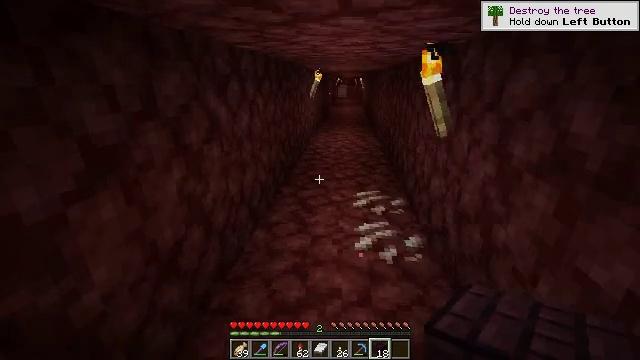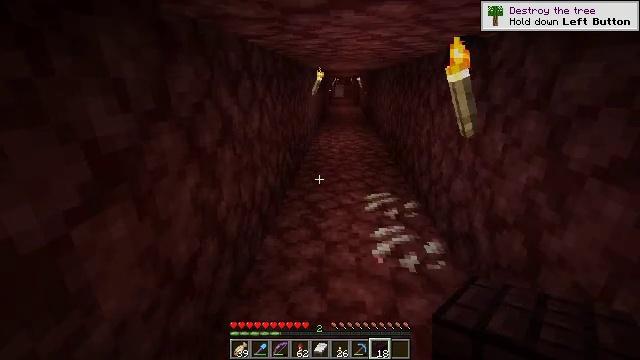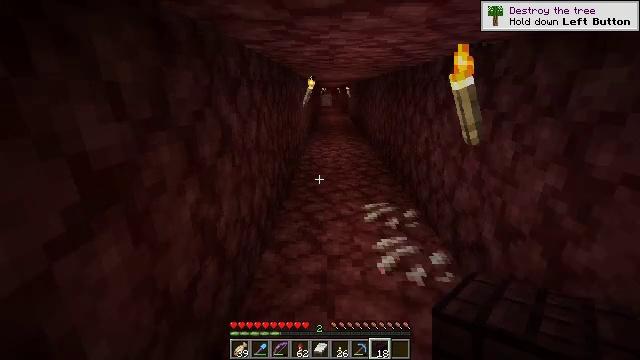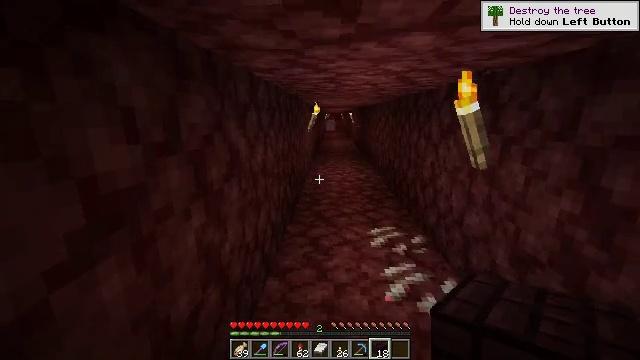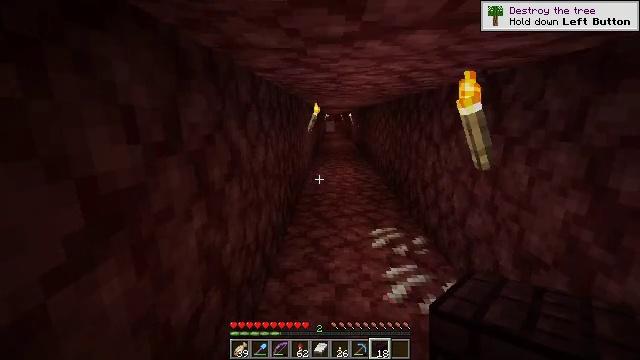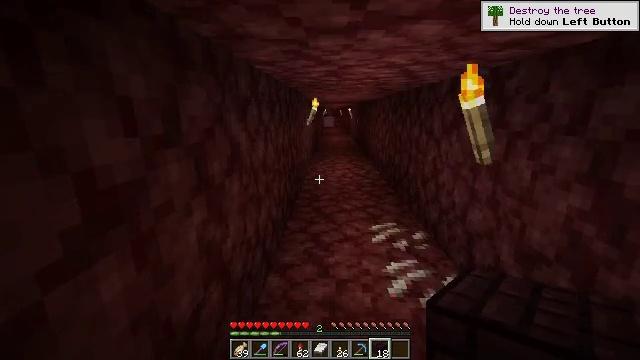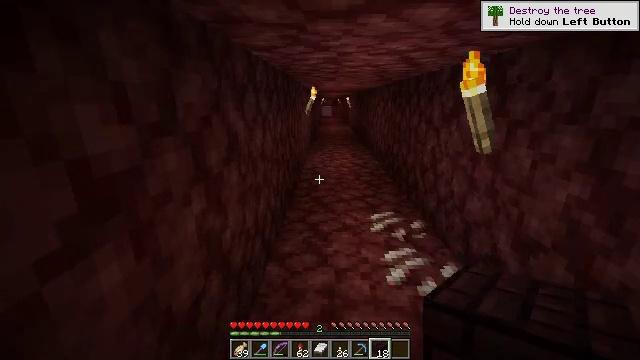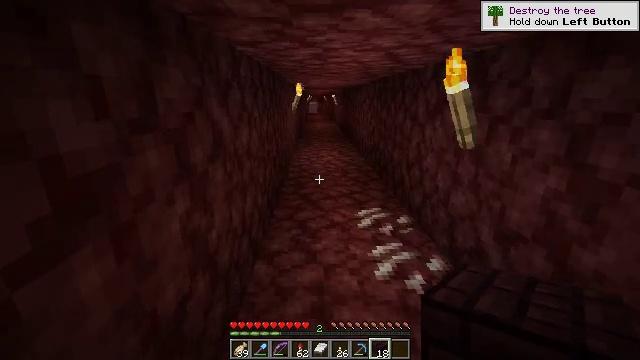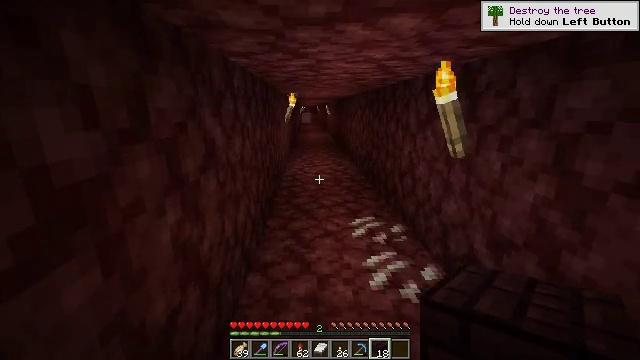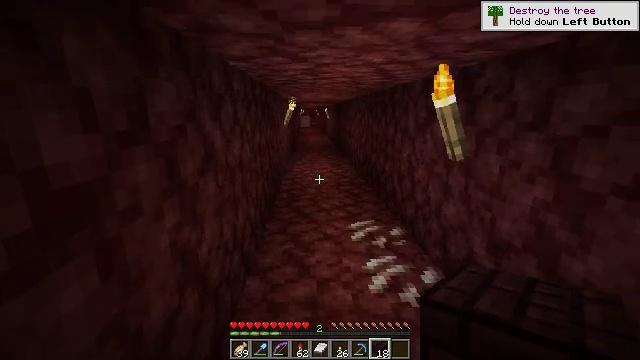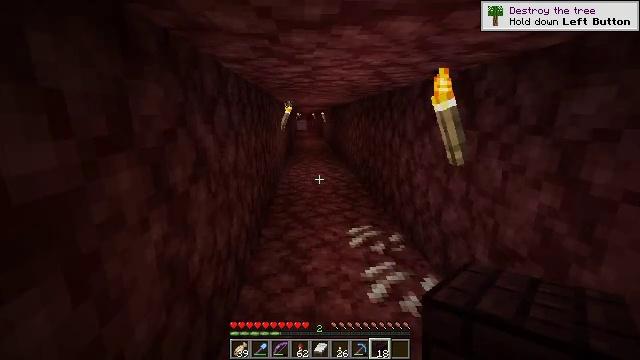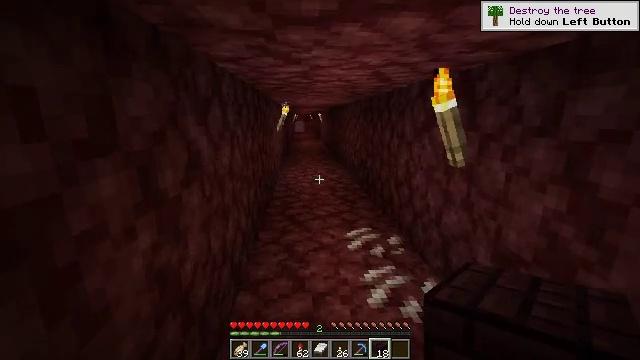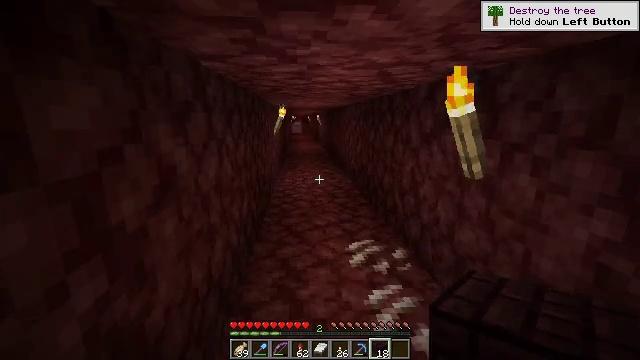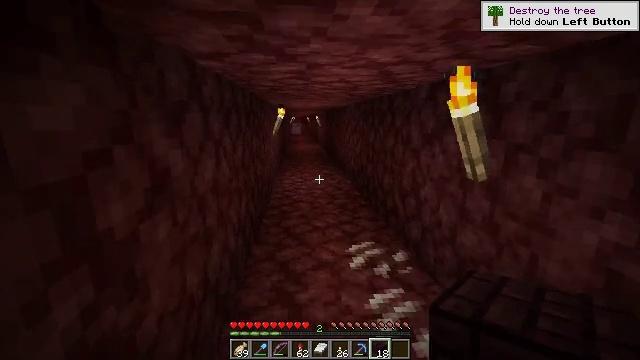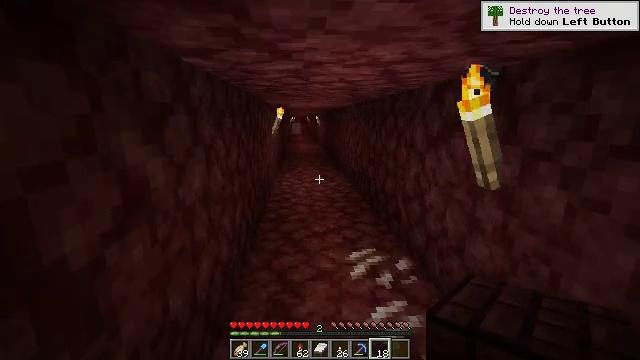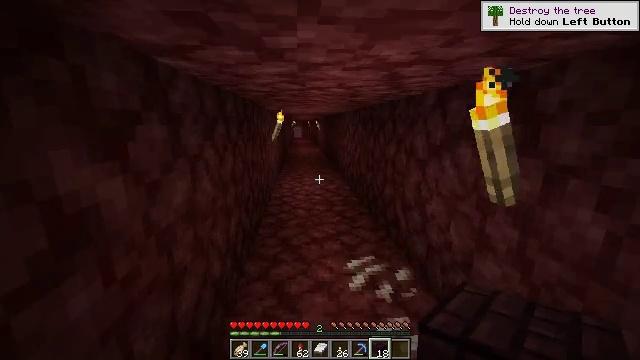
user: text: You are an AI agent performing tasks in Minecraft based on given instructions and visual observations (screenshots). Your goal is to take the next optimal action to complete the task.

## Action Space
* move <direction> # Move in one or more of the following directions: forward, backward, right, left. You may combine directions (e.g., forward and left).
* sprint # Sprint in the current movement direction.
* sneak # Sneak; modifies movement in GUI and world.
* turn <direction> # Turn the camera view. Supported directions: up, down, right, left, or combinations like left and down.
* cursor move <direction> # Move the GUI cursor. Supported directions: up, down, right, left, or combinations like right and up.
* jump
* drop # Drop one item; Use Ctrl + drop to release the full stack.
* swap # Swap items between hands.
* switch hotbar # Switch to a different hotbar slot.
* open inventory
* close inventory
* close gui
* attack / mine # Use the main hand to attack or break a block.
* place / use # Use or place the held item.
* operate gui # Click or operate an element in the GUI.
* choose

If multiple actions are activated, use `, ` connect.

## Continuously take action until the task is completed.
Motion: motion action
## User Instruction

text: Combine nether bricks to craft a nether brick slab.
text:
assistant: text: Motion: move forward and move left, turn right
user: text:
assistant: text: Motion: turn right and up
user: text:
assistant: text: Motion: turn up
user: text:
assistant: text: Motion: no_op
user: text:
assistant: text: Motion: turn down
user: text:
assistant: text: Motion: turn down
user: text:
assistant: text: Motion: turn right
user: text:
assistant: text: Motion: turn right and up
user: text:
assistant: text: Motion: no_op
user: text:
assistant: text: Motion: move forward
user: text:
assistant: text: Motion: move forward
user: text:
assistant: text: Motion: move forward
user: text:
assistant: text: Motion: no_op
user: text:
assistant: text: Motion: move forward
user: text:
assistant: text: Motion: move forward
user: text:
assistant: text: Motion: move forward
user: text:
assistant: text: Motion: move forward
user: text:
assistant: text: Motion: move forward
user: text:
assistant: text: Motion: move forward
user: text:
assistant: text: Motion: move forward, turn left
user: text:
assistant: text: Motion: move forward and move right, turn left
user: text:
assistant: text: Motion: move forward and move right, turn left and up
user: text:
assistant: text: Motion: move forward
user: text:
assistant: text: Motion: move forward, turn left
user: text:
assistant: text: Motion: move forward
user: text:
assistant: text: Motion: move forward
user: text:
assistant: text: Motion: move forward
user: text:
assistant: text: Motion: move forward
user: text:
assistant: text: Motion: move forward
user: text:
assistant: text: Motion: move forward